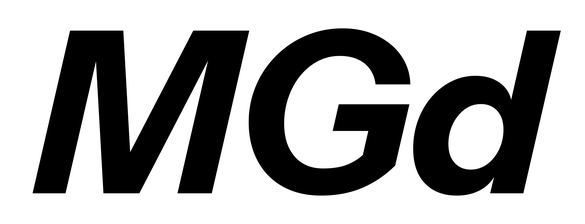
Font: InstrumentSans-Italic_Bold_Italic